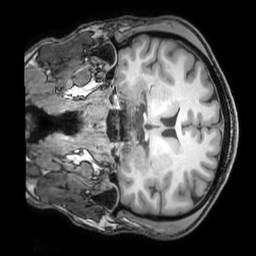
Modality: T1w
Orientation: coronal
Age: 28
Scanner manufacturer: philips
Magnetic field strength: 3 T
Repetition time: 0.007 s
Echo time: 0.003501 s